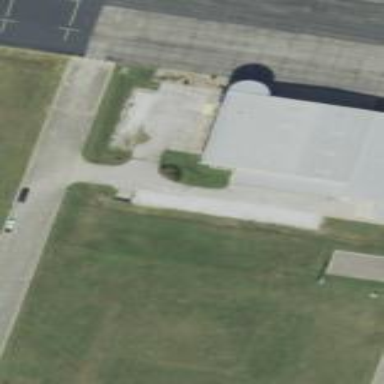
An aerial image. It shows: Hangar located at airport.